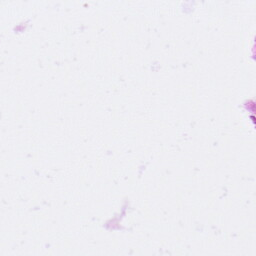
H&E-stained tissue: Pancreatic